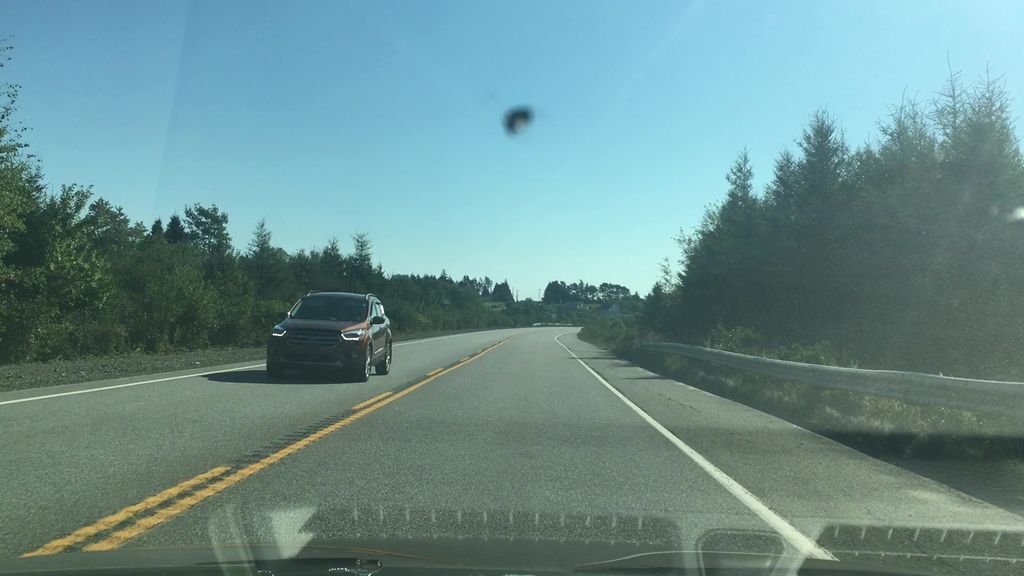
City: halifax